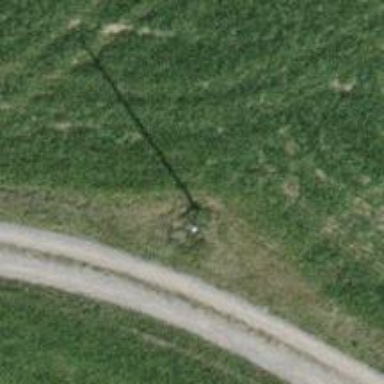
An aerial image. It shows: Straight power pole.